Question: Search term?
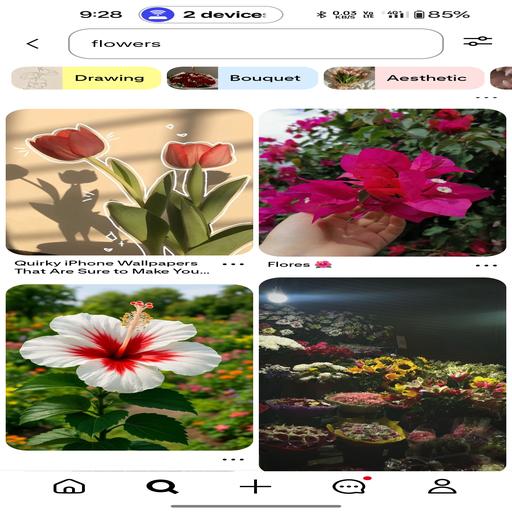
Answer: Flowers